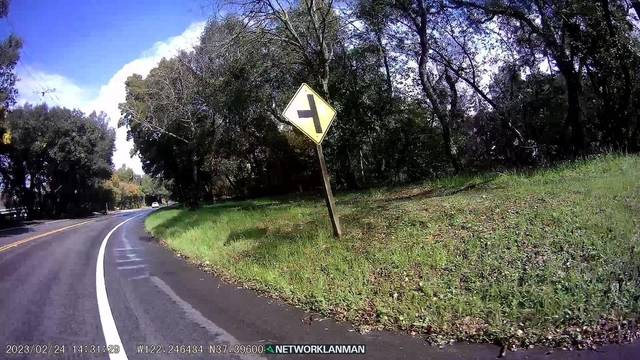
Region: United States
Coordinates: 37.396, -122.246